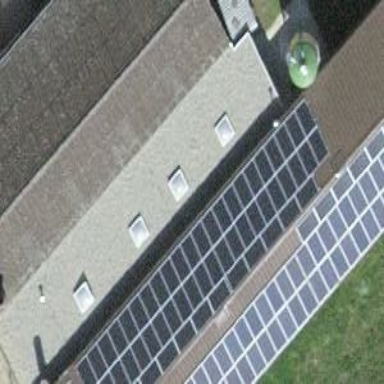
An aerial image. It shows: Solar power generator utilizing photovoltaic technology with solar photovoltaic panels.